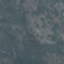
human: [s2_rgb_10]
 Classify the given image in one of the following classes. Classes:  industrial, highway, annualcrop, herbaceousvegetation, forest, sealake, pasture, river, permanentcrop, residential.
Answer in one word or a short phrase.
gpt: HerbaceousVegetation